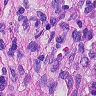
Metastatic tissue present: no